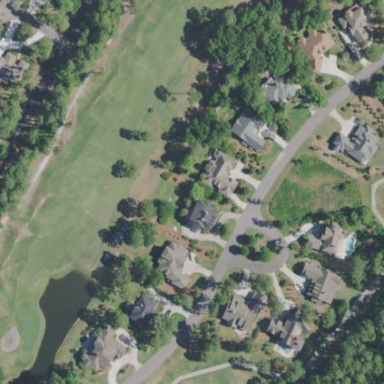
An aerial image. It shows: Golf fairway surrounded by grass.